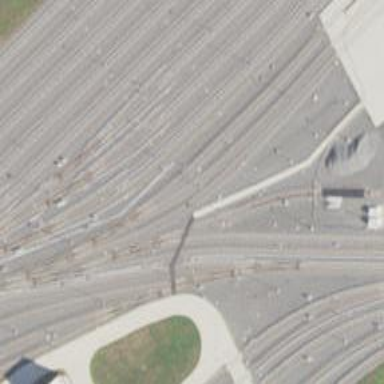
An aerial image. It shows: Railway crossing.